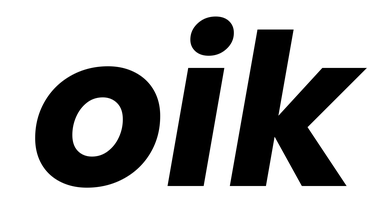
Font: Poppins-BoldItalic